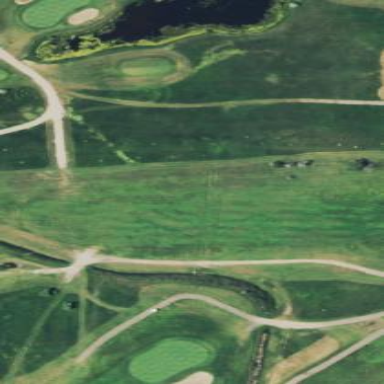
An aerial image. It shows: Rough area in golf course.